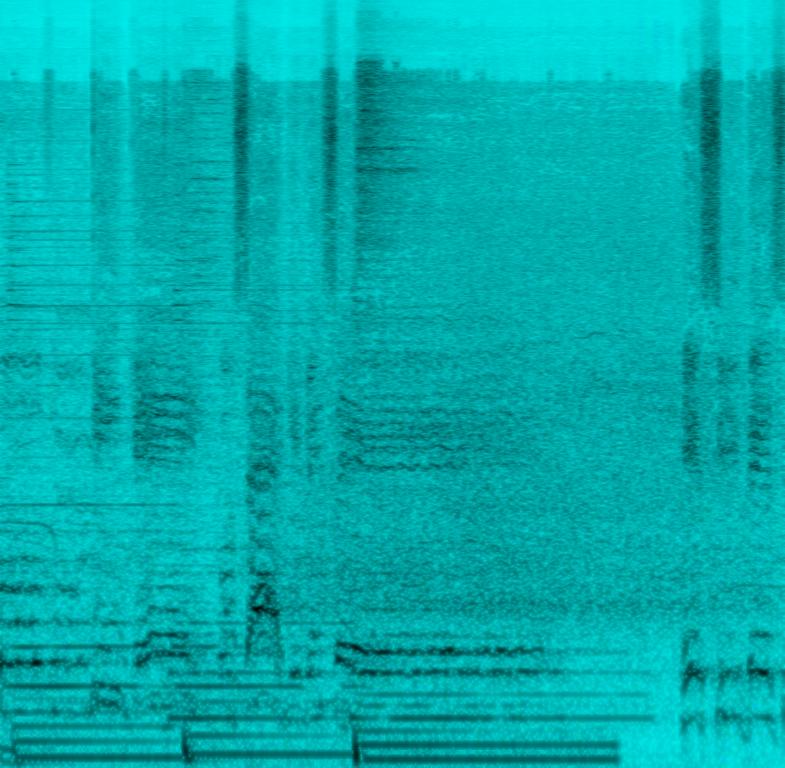
The low quality recording features a flat male vocal singing over crowd cheering sound, punchy kick, shimmering cymbals, groovy accordion melody, acoustic rhythm guitar chords and smooth bass guitar. There is a short toms roll before the bass drops. It sounds fun and happy.